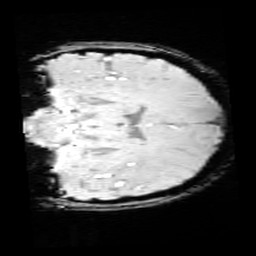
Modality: SWI
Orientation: coronal
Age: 13
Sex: female
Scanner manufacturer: siemens
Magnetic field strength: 3 T
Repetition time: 0.027 s
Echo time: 0.02 s